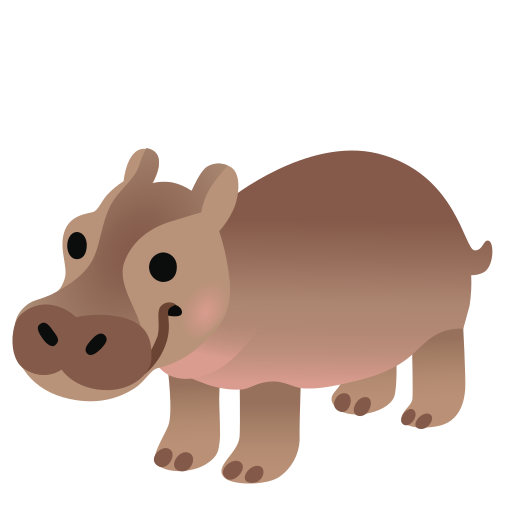
Emoji: 🦛